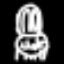
Label: chair